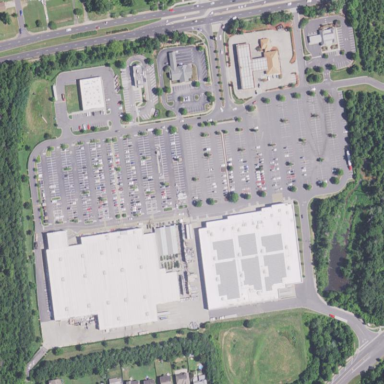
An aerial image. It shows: Retail area.